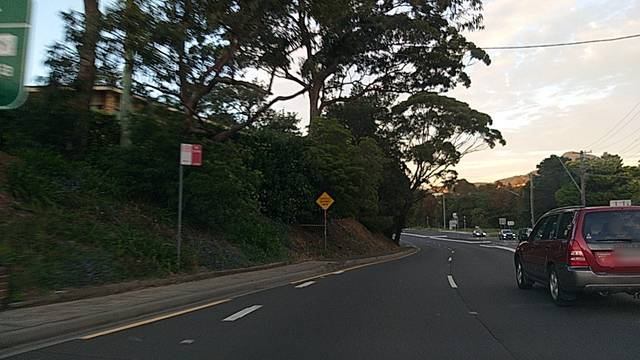
Region: Australia
Coordinates: -34.428, 150.869